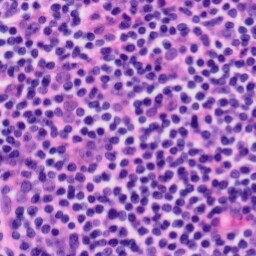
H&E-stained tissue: Tonsil